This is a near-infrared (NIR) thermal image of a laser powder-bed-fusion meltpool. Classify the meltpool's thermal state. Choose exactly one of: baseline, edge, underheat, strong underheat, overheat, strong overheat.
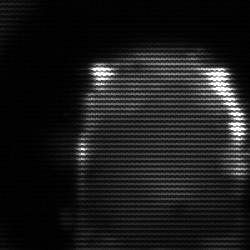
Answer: baseline